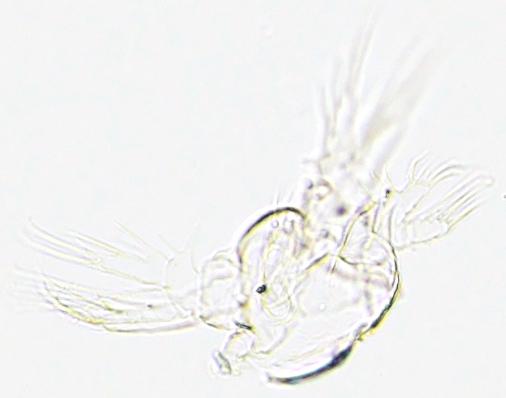
Label: Zooplankton